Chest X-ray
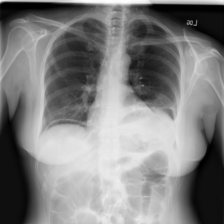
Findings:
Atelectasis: positive
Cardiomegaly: negative
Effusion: negative
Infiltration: negative
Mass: negative
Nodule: negative
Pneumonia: negative
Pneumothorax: negative
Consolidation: negative
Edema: negative
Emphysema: negative
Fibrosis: negative
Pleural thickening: negative
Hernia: negative